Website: bh-photo
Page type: store-pickup
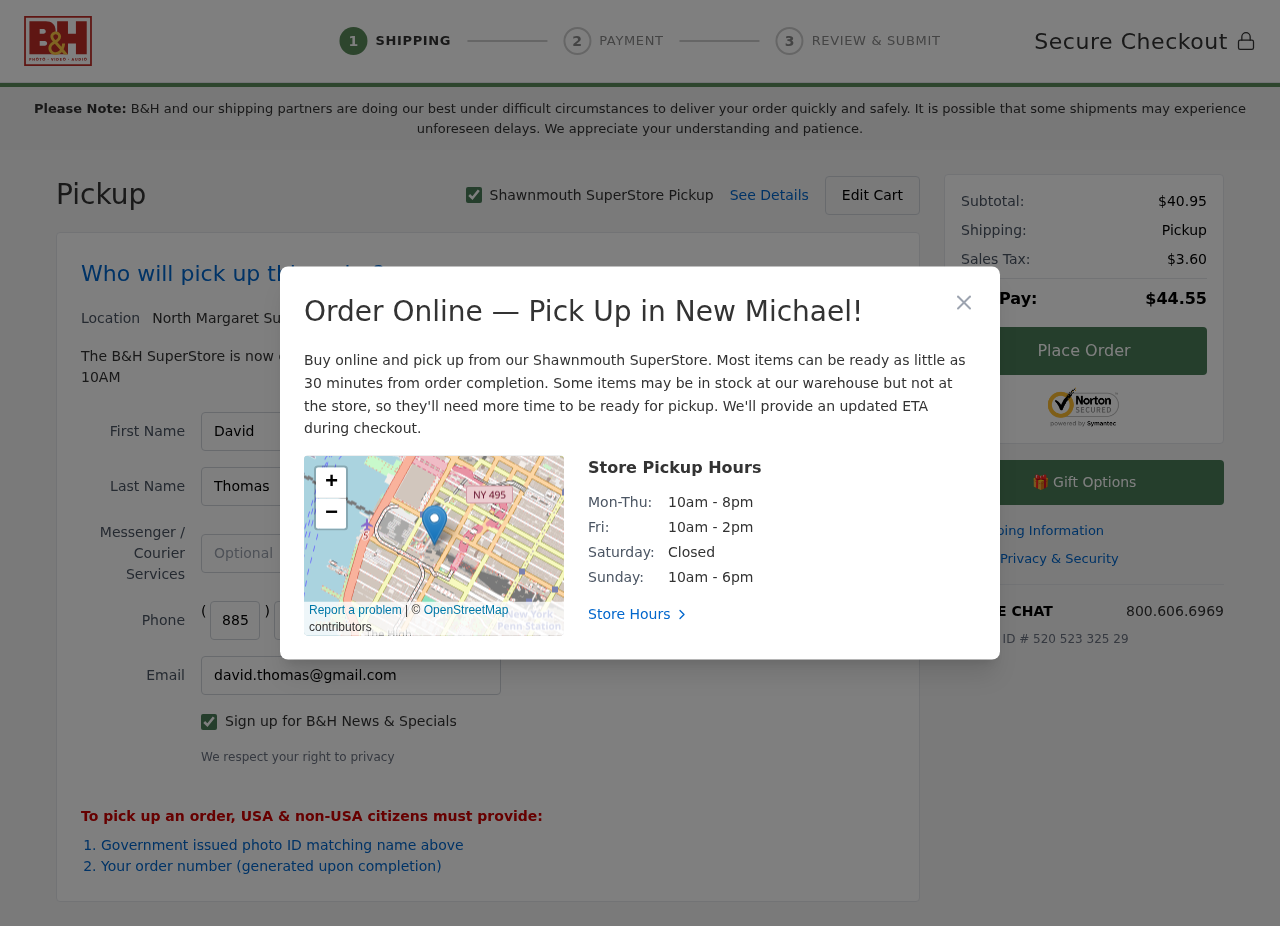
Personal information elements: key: PII_CITY
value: Shawnmouth
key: PII_CITY2
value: North Margaret
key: PII_CITY3
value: New Michael
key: PII_EMAIL
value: david.thomas@gmail.com
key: PII_FIRSTNAME
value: David
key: PII_LASTNAME
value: Thomas
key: PII_PHONE_AREA
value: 885
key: PII_PHONE_PREFIX
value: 985
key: PII_PHONE_SUFFIX
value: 6720
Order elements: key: ORDER_SUBTOTAL
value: $40.95
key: ORDER_TAX
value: $3.60
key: ORDER_TOTAL
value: $44.55
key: ORDER_ID
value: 520 523 325 29